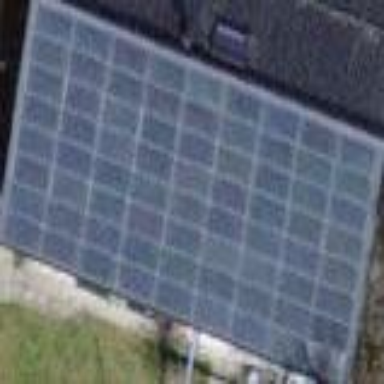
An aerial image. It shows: Solar photovoltaic panel generator.